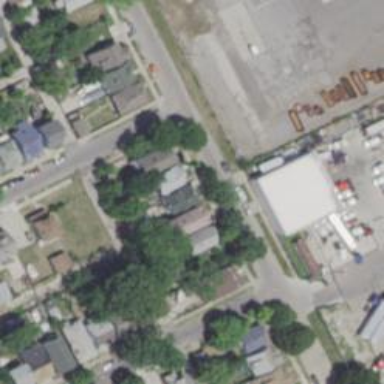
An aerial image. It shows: Alley classified as service road.